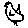
Label: bird